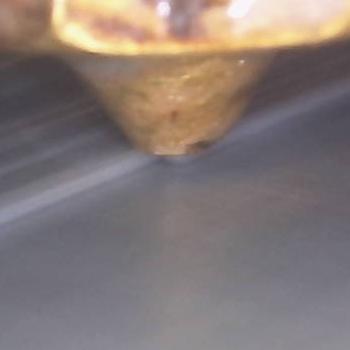
Flow rate: 54%